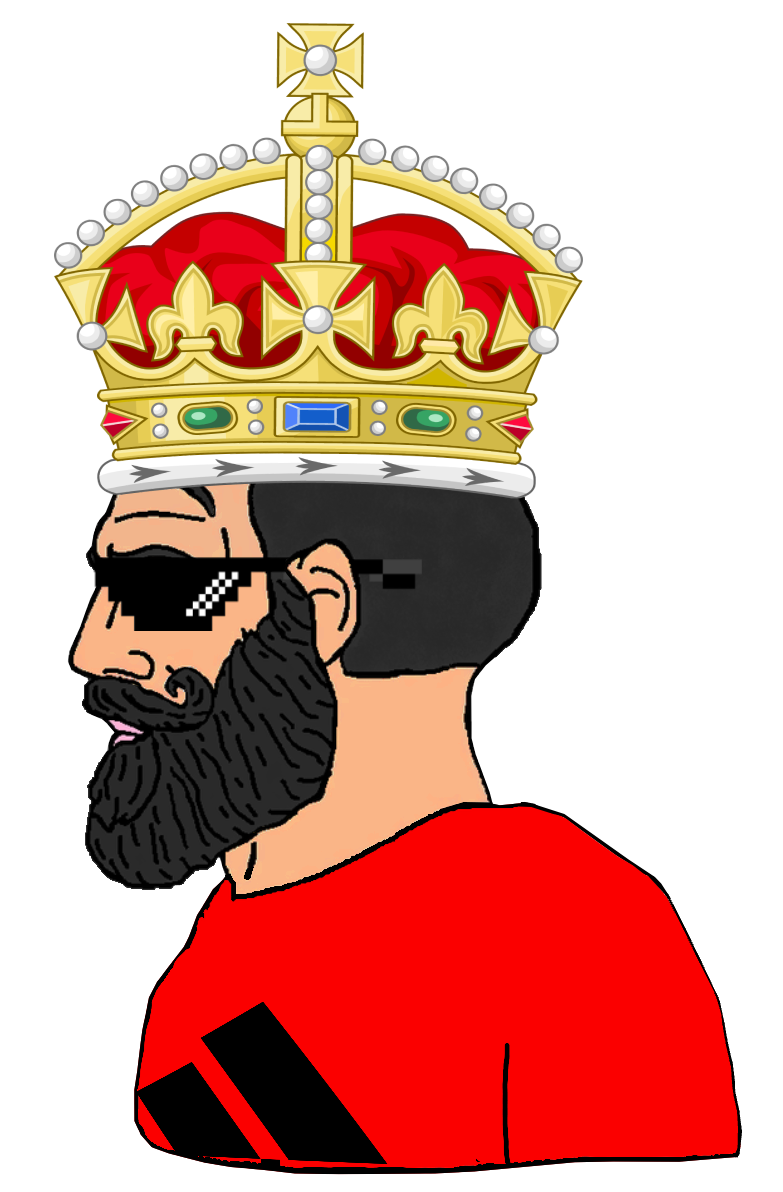
Label: 4_Yes_Chad